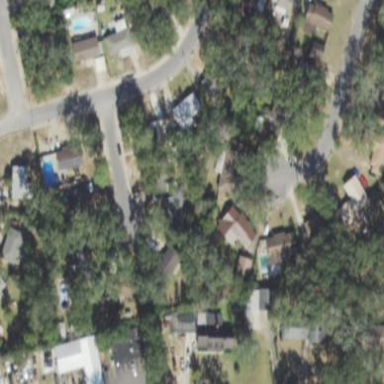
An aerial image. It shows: Residential area composed of single-family homes.